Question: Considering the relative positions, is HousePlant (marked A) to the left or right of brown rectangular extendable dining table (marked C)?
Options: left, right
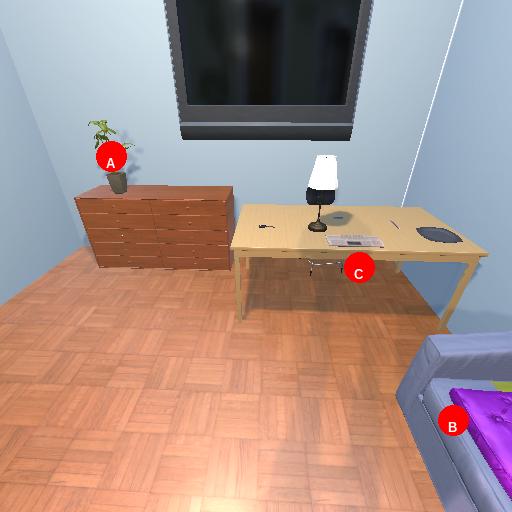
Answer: left